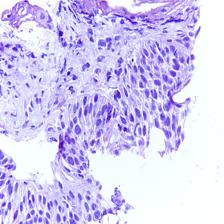
Diagnosis: OSCC